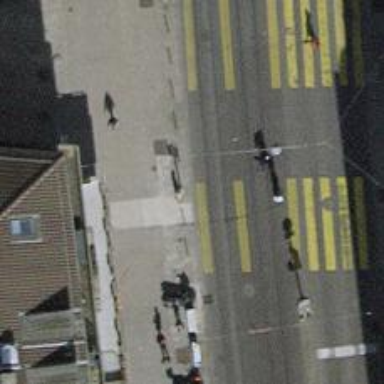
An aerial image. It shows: Footway with asphalt surface featuring zebra crossing.